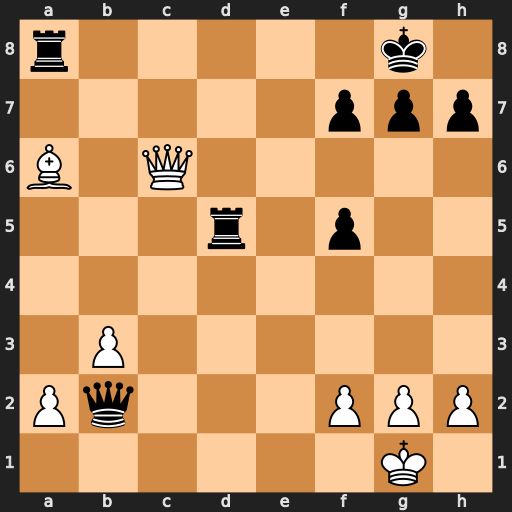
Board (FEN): r5k1/5ppp/B1Q5/3r1p2/8/1P6/Pq3PPP/6K1
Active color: w
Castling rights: -
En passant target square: -
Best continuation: Qxa8+ Rd8 Qxd8#